Field crop: tomato
Growth stage: 2
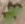
Species: solanum